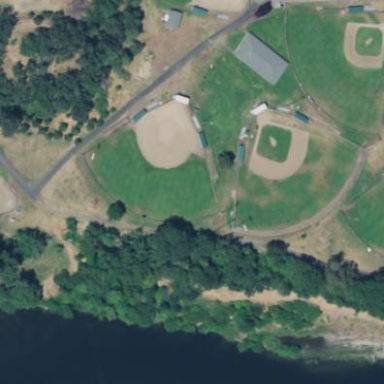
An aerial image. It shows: Baseball pitch for leisure land activities.